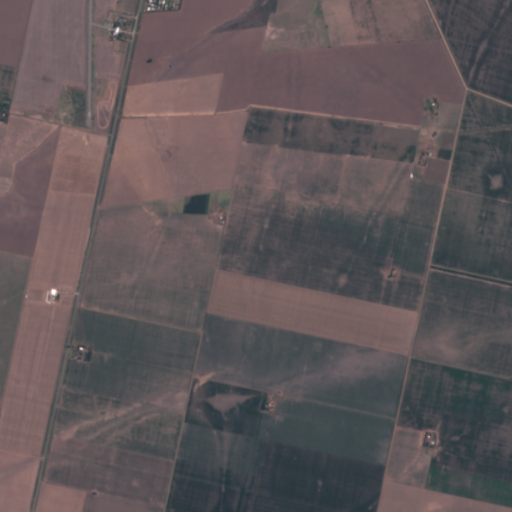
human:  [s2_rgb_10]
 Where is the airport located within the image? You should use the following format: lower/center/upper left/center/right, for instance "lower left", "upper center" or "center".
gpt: The airport is located in the upper left of the image.
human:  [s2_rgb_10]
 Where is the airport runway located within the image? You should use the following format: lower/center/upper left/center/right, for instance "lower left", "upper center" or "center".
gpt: The airport runway is located in the upper left of the image.
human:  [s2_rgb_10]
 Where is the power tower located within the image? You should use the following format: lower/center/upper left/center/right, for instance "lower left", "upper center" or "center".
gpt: There is no power tower in the image.